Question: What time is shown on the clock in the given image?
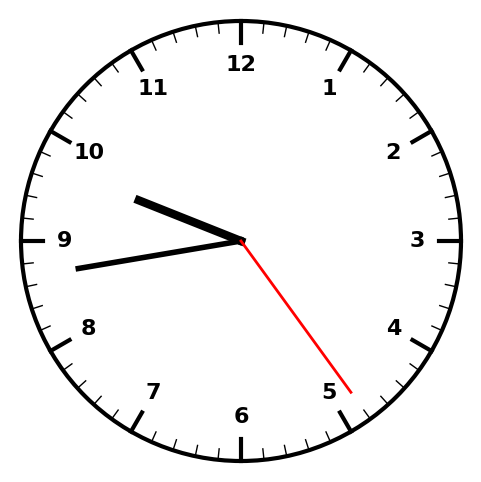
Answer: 09:43:24